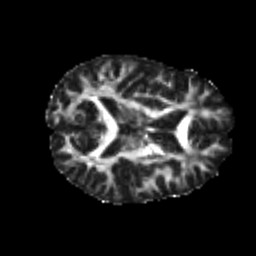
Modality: FA
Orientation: axial
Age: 20
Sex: female
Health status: healthy
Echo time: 0.074 s